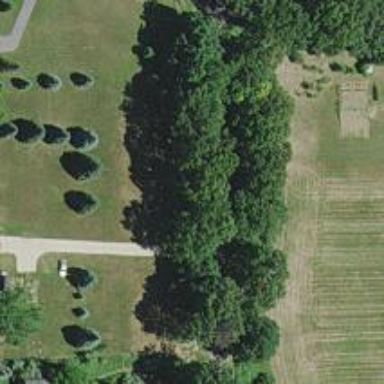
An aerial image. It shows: Driveway.